Interaction volume radius: 5 \u00c5
Interaction volume height: 20 \u00c5
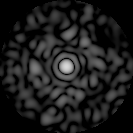
Disorder parameter: 0.8784